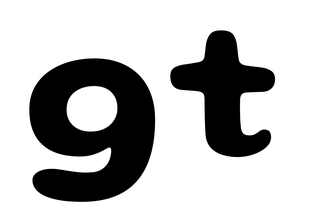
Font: Gluten_SemiBold